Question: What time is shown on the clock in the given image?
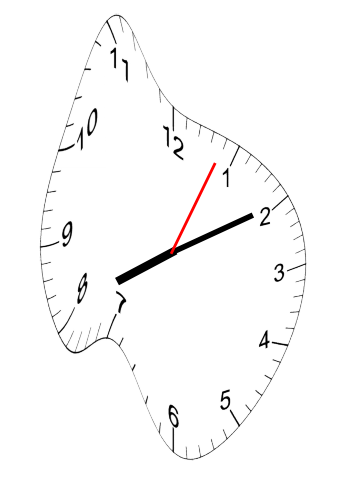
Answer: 08:10:04